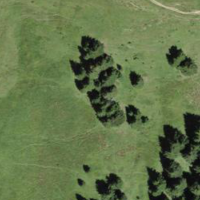
EUNIS habitat code: 23
Species observed at this site:
Phyteuma betonicifolium